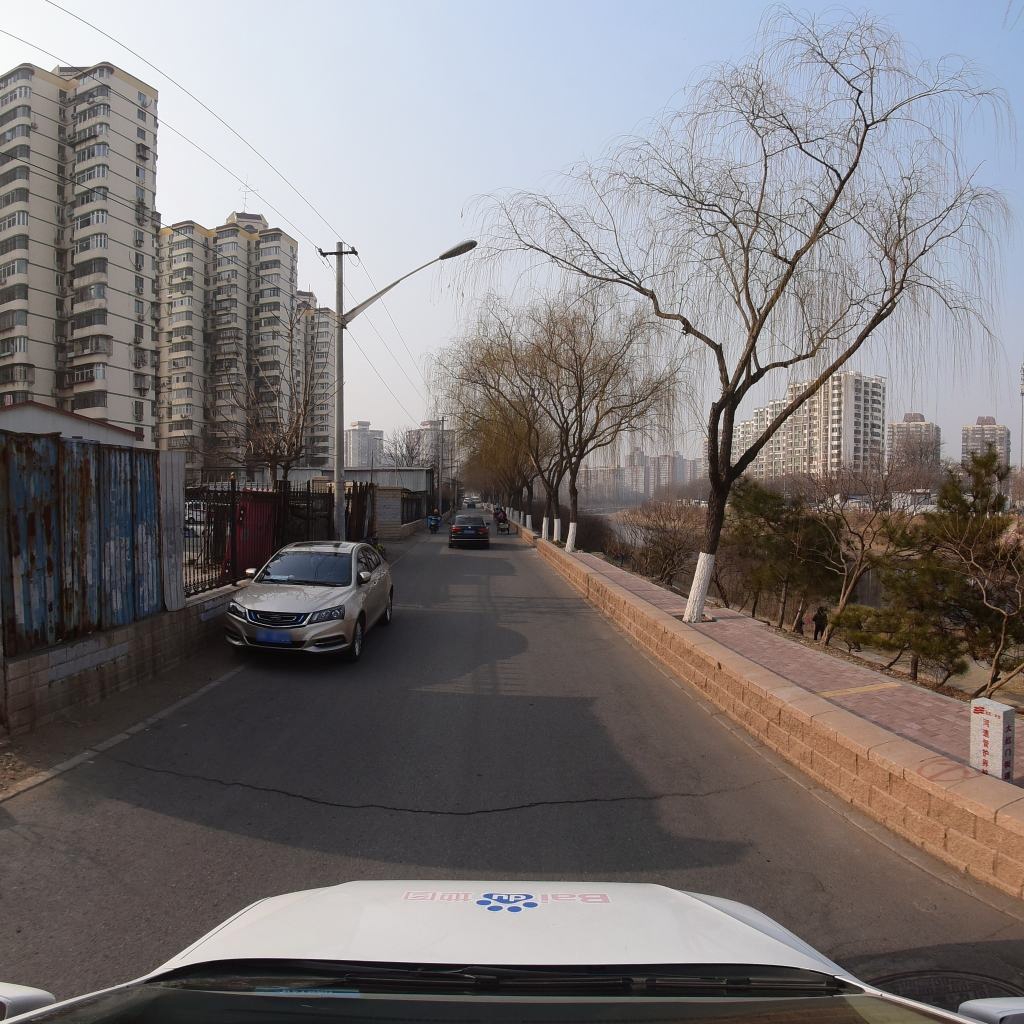
Region: Fengtai
Road damage annotations: transverse crack, manhole cover